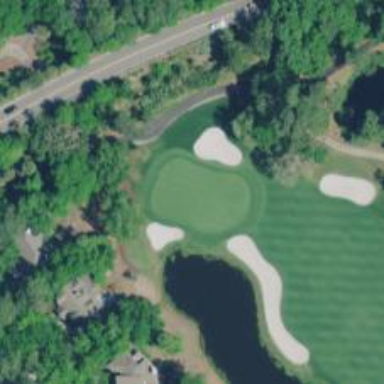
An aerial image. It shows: Golf hole.